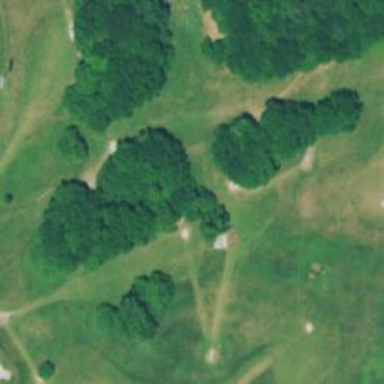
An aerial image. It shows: Disc golf course designed for leisure and sport.